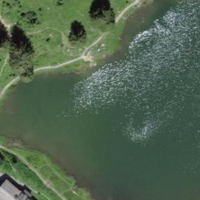
EUNIS habitat code: 14
Species observed at this site:
Menyanthes trifoliata
Vaccinium myrtillus
Silene dioica
Caltha palustris
Campanula barbata
Juniperus communis
Milvus milvus
Tussilago farfara
Equisetum sylvaticum